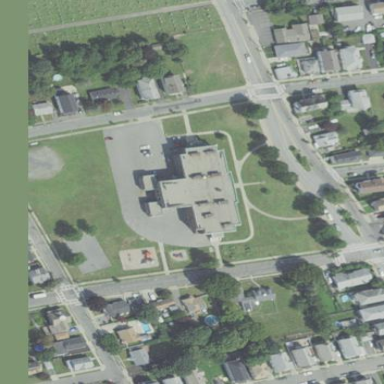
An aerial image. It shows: School building.